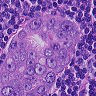
Metastatic tissue present: yes